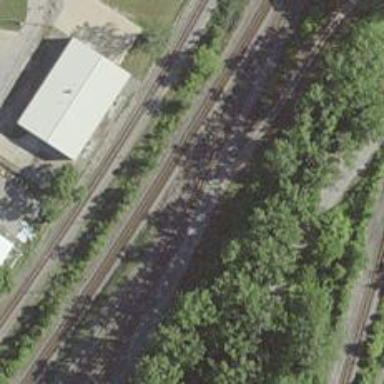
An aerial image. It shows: Railway yard.